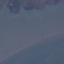
Land use / land cover: SeaLake